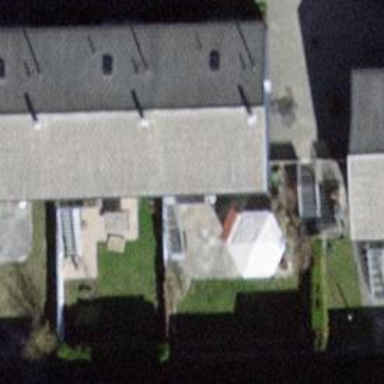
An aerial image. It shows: Semi-detached house.